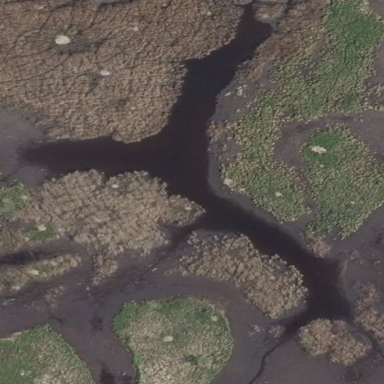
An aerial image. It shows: Oxbow water feature in nature.